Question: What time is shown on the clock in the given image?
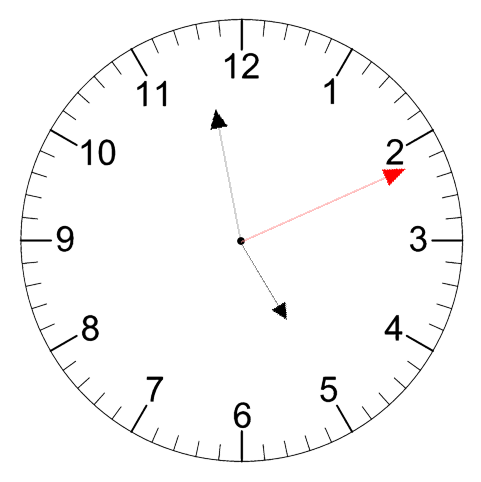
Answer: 04:58:11